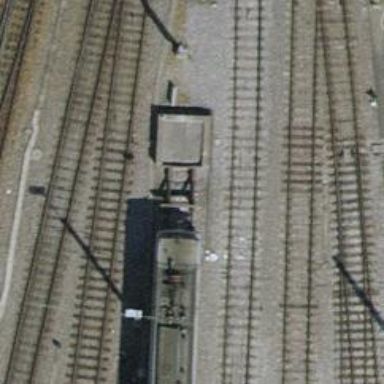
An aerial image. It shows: Railway buffer stop.